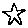
Label: star